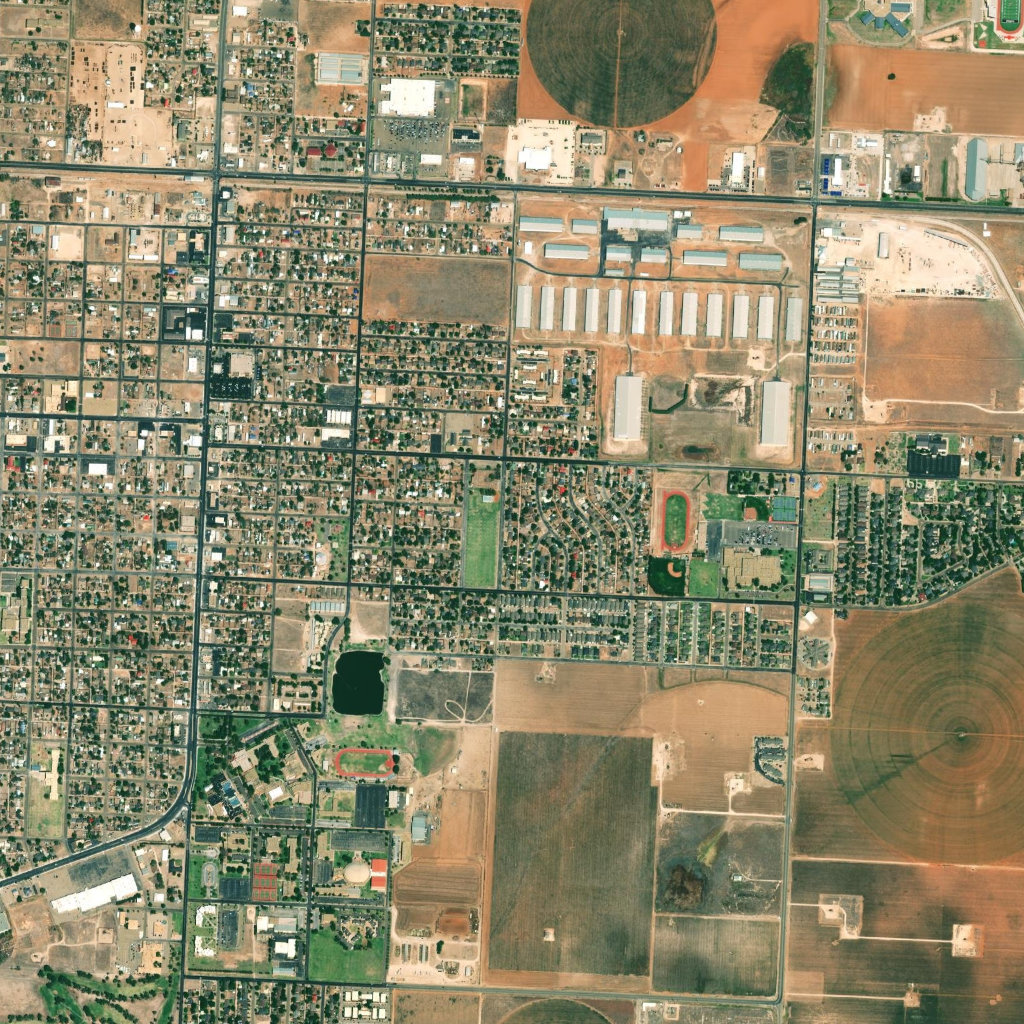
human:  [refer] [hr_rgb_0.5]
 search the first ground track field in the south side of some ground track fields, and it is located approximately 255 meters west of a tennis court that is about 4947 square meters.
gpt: <box>[[64, 48, 67, 53, 0]]</box>

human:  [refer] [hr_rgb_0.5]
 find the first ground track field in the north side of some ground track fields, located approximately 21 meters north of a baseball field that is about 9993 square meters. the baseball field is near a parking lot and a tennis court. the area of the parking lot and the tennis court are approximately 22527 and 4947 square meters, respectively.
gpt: <box>[[64, 47, 64, 53, 0]]</box>